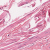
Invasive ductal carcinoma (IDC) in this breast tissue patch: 0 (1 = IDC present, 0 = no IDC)